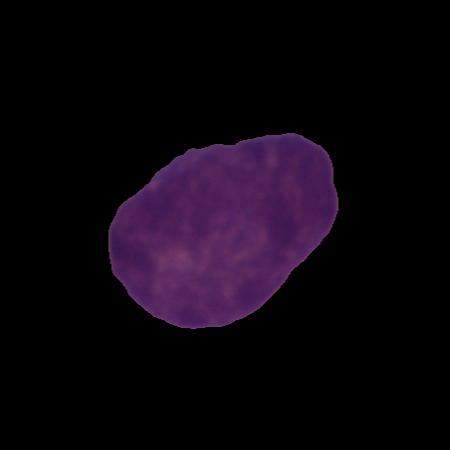
Label: cancer